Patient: sex F, age 68
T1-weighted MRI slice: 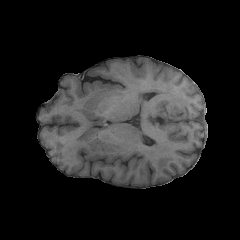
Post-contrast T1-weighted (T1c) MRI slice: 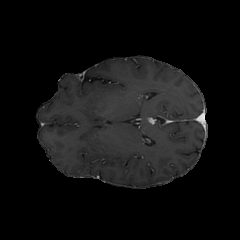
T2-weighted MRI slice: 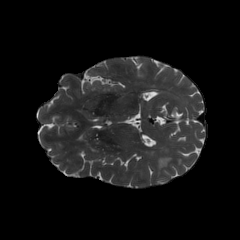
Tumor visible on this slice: yes
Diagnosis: Glioblastoma, IDH-wildtype
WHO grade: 4